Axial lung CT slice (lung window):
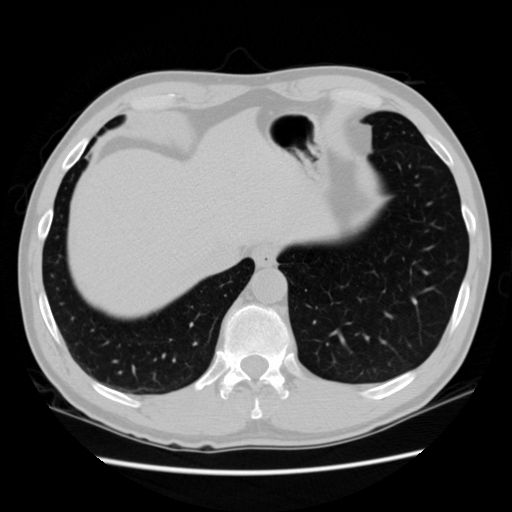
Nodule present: no